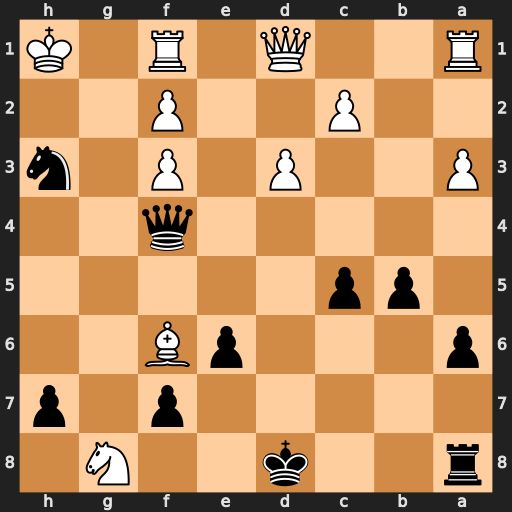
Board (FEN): r2k2N1/5p1p/p3pB2/1pp5/5q2/P2P1P1n/2P2P2/R2Q1R1K
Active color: b
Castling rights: -
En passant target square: -
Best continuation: Kd7 Be5 Qxe5 d4 cxd4